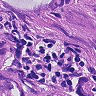
Metastatic tissue present: yes